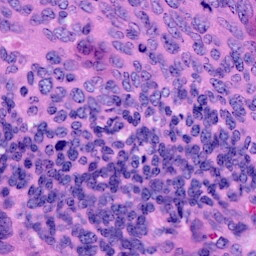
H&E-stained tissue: Cervix